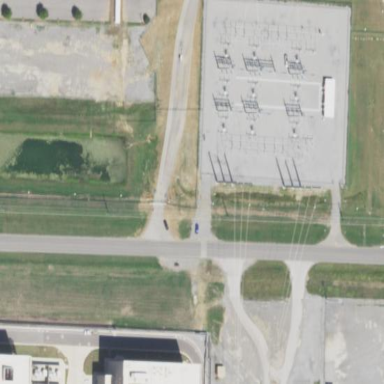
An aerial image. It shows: Power substation enclosed by fence.